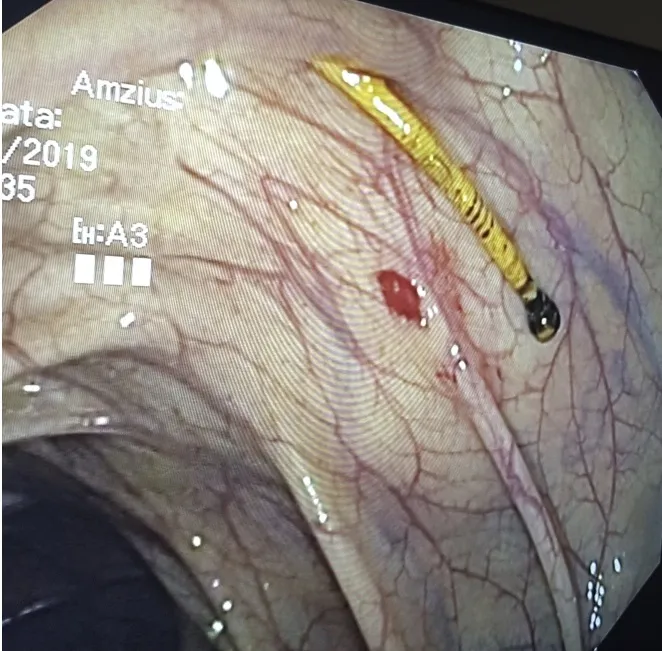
Object protruding through the intestinal wall.
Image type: endoscopy (gi_endoscopy)